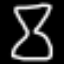
Label: hourglass